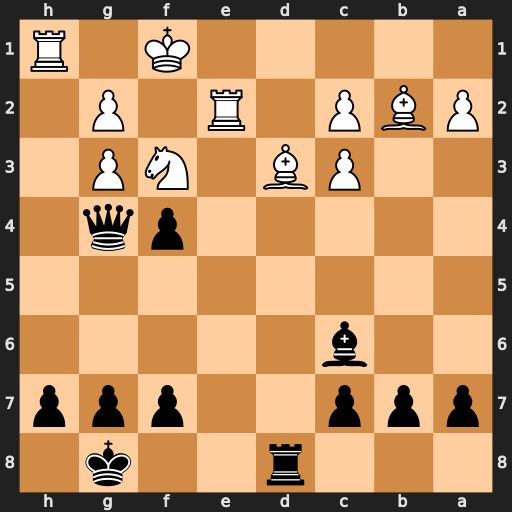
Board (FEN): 3r2k1/ppp2ppp/2b5/8/5pq1/2PB1NP1/PBP1R1P1/5K1R
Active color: b
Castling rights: -
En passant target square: -
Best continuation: Bxf3 Bxh7+ Kf8 Ba3+ Rd6